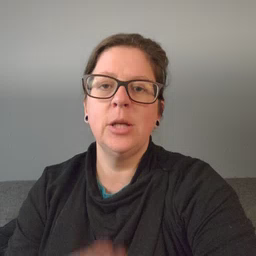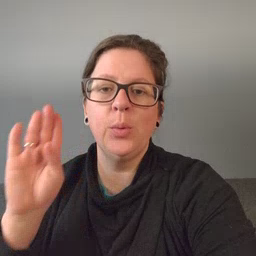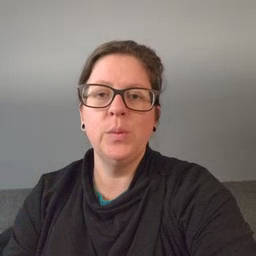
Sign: blue